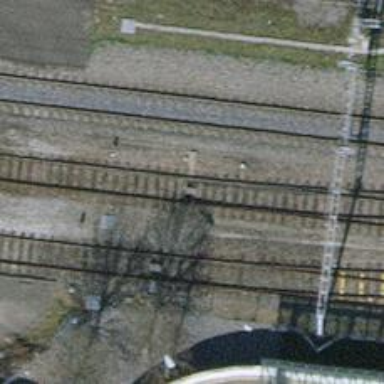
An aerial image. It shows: Railway switch.